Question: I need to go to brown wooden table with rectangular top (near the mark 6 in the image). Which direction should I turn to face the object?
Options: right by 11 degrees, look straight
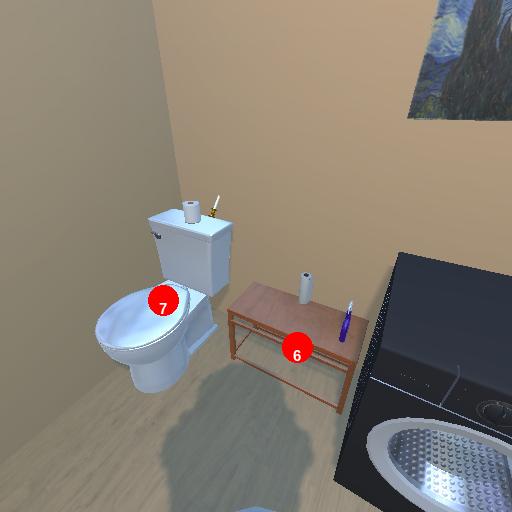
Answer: right by 11 degrees